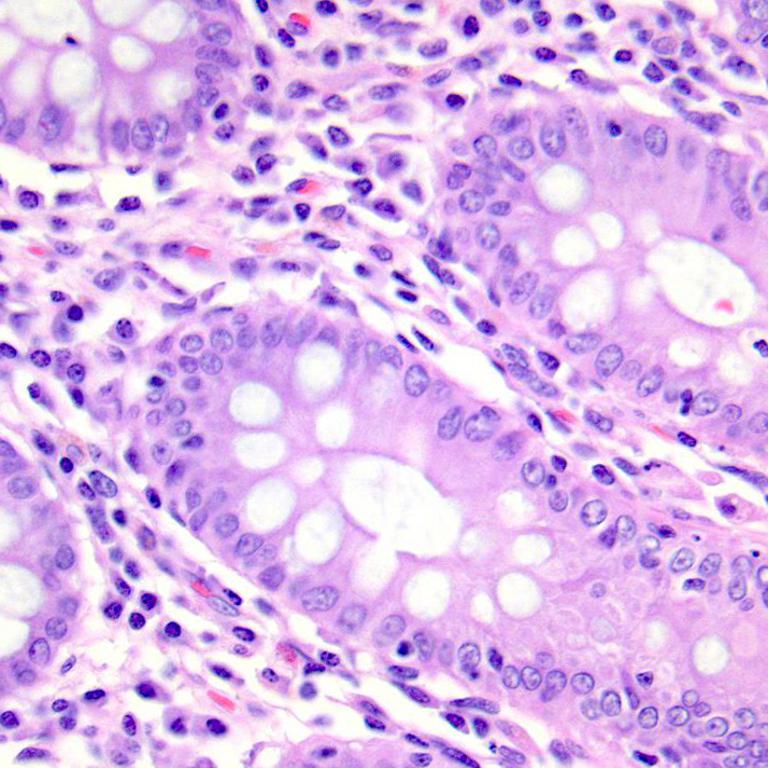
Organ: colon
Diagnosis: benign